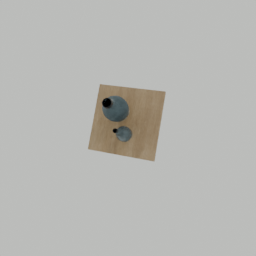
Label: decoration